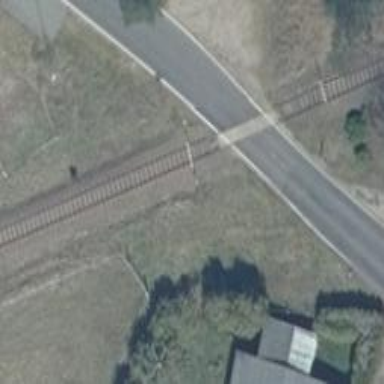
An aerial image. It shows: Level crossing along the railway.